Interaction volume radius: 10 \u00c5
Interaction volume height: 15 \u00c5
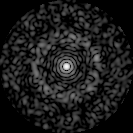
Disorder parameter: 0.8746